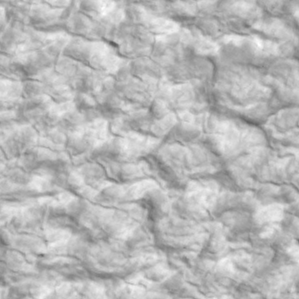
Label: non_frost